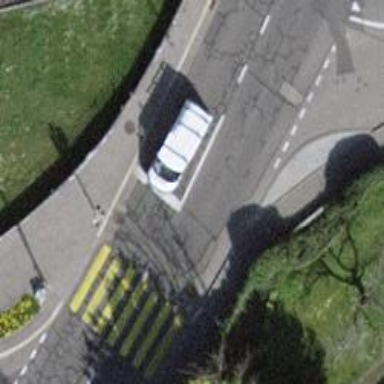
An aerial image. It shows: Road crossing with traffic signals.